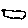
Label: cloud